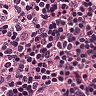
Metastatic tissue present: no